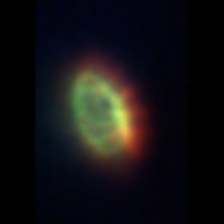
Taxon: NanoPlankton
Group: Other